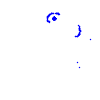
Particle: kaon